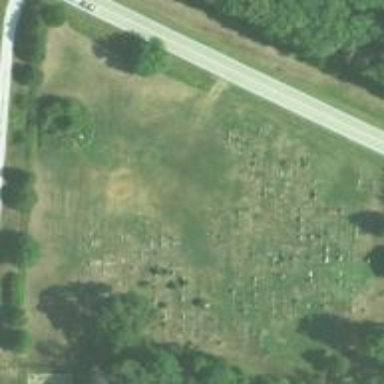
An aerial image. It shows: Cemetery.